Interaction volume radius: 5 \u00c5
Interaction volume height: 40 \u00c5
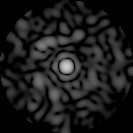
Disorder parameter: 0.8415